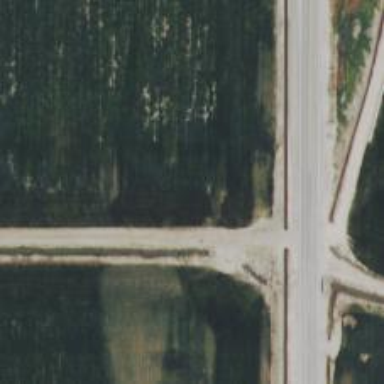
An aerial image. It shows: Expressway.